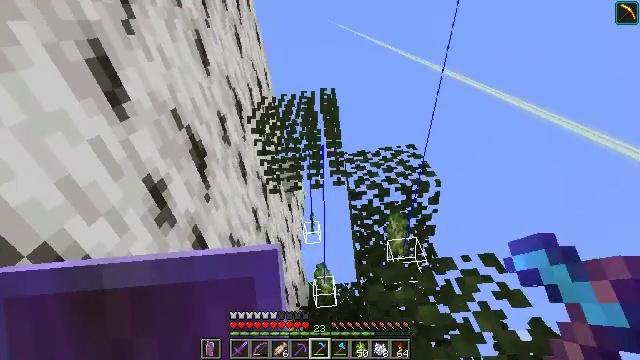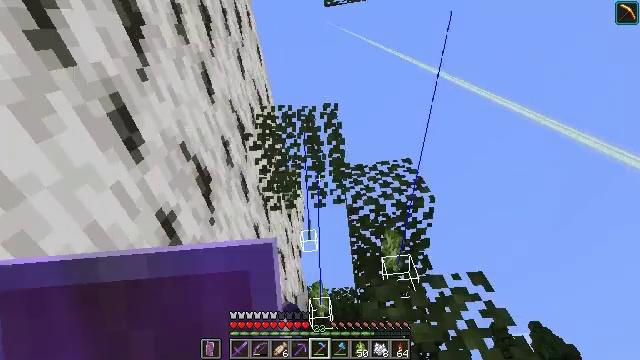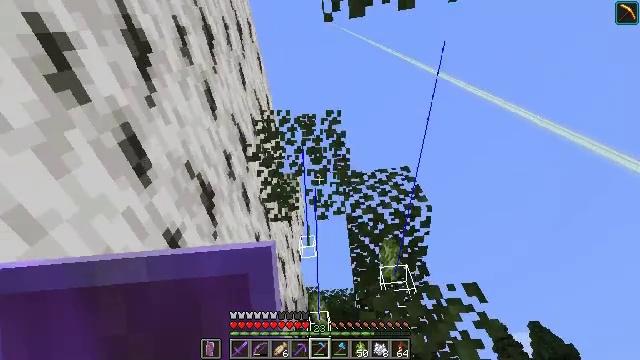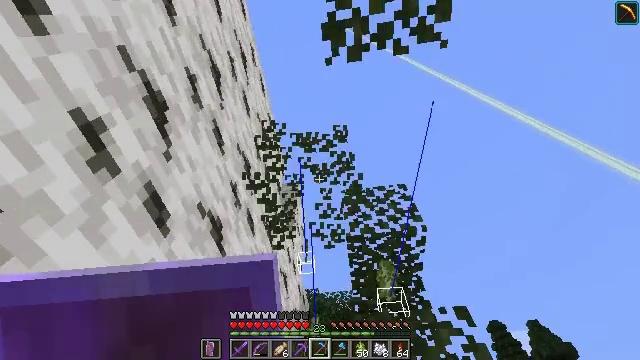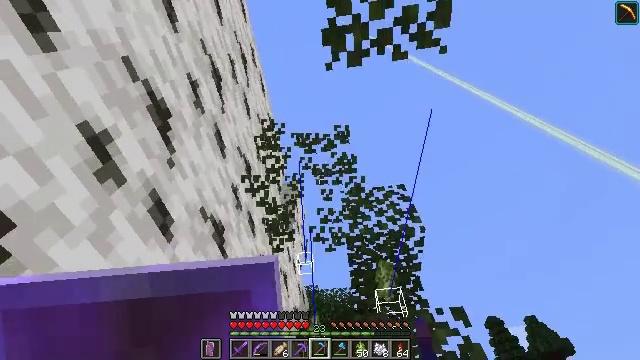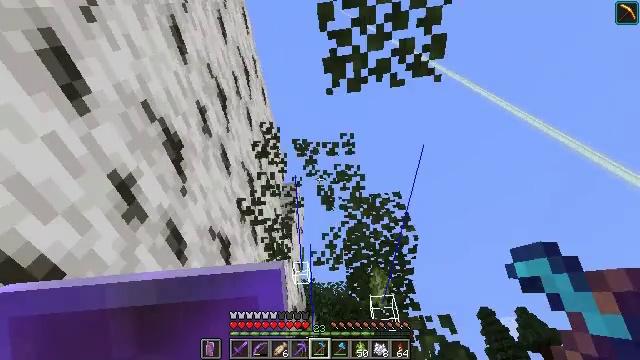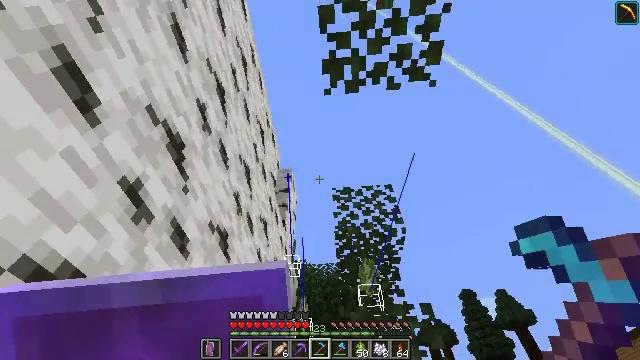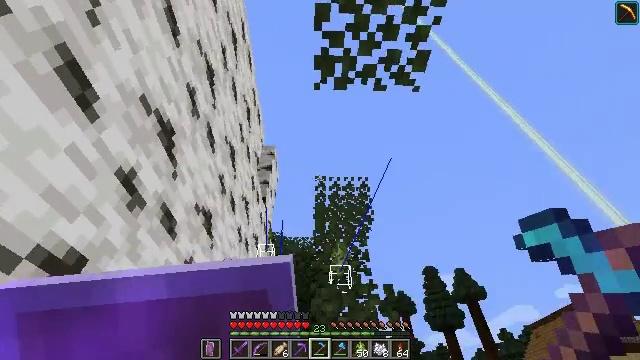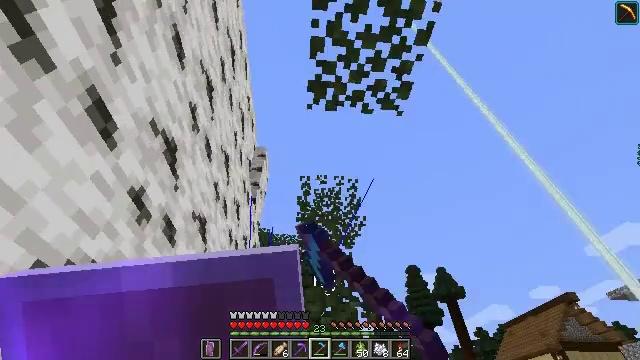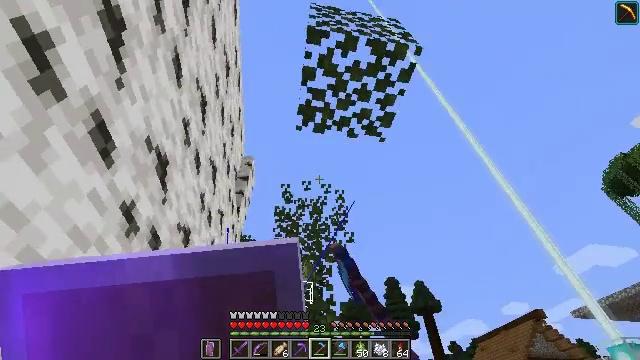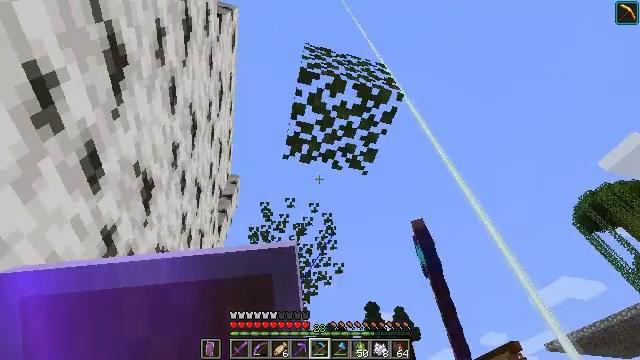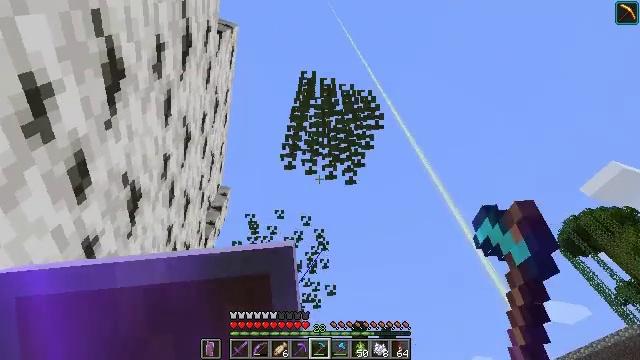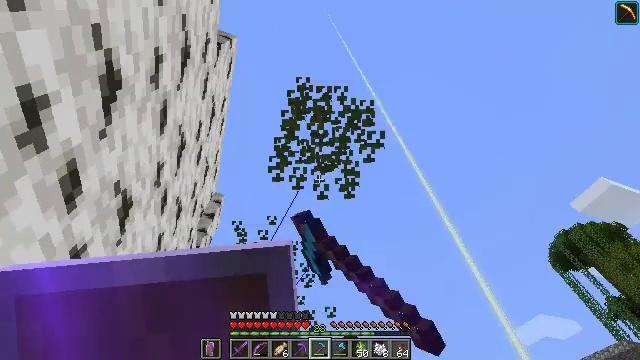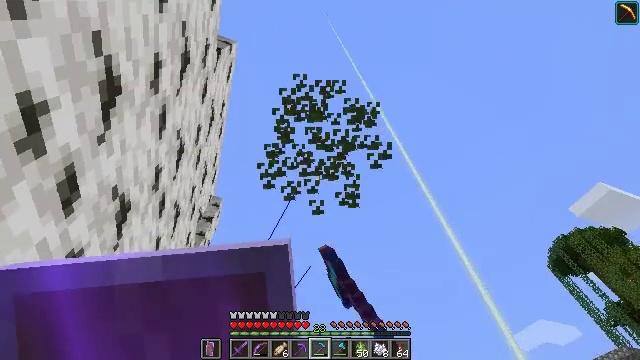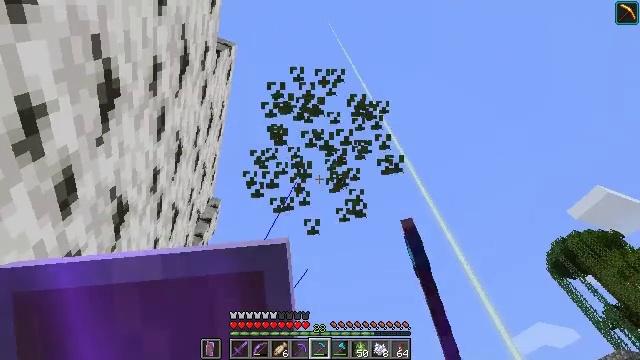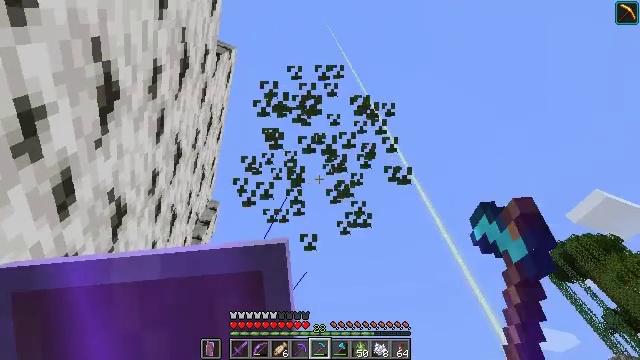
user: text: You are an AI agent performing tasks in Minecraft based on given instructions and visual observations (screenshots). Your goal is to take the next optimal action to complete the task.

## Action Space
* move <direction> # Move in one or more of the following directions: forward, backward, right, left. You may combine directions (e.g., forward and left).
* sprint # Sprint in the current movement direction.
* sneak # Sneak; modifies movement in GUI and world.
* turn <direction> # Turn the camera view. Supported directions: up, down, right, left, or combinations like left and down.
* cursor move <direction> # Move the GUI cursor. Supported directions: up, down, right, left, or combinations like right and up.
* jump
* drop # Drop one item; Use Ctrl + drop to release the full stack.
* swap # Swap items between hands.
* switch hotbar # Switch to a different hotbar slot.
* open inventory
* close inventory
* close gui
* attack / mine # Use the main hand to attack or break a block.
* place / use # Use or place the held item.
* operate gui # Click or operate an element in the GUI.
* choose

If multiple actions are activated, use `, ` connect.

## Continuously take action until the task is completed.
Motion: motion action
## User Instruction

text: Harvest birch leaves for decorations.
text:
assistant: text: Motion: move back, attack / mine
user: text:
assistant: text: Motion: move back, attack / mine
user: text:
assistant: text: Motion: move back, attack / mine
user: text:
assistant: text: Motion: move back, attack / mine
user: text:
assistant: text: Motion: move back, turn down, attack / mine
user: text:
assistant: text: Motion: move back, turn right and down, attack / mine
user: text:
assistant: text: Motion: move back, turn right and down, attack / mine
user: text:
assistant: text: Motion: move back, turn right and down, attack / mine
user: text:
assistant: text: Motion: move back, turn right and up, attack / mine
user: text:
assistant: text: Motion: turn right and up, attack / mine
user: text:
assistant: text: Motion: turn right and up, attack / mine
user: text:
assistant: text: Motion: turn right and up, attack / mine
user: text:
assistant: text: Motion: attack / mine
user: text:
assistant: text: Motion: attack / mine
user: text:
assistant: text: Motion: attack / mine
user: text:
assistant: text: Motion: attack / mine
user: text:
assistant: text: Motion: attack / mine
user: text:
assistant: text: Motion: attack / mine
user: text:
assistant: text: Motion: turn left and down, attack / mine
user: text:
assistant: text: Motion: turn left and down, attack / mine
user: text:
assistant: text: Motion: move forward, turn left and down, attack / mine
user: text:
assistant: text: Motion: move forward, attack / mine
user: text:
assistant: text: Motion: move forward, attack / mine
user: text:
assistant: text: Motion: move forward, attack / mine
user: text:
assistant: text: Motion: move forward, attack / mine
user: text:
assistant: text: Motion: move forward, turn down, attack / mine
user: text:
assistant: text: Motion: move forward, attack / mine
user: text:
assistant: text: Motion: move forward, attack / mine
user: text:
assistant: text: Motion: move forward, turn left, attack / mine
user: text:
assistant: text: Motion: move forward, turn left, attack / mine